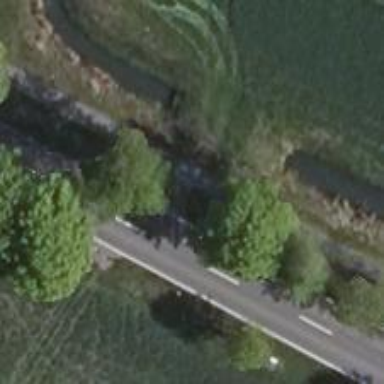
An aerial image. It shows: Row of trees in natural setting.